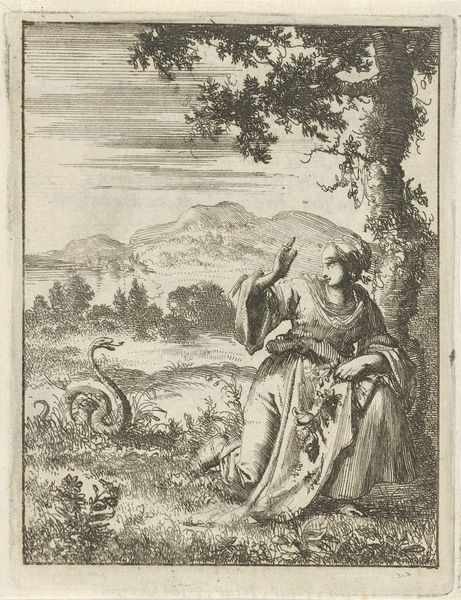
Titel: Bloemplukkende vrouw aangevallen door een slang
Künstler: Jan Luyken
Standort: Amsterdam
Institution: Rijksmuseum
Schlagwörter: arbre, montagne, eve, paradis, diable, serpent, lucifer